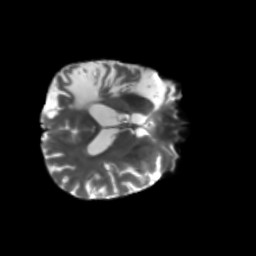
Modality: T2w
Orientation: axial
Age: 56
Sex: male
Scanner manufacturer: siemens
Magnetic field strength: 3 T
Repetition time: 5.25 s
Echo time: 0.08 s